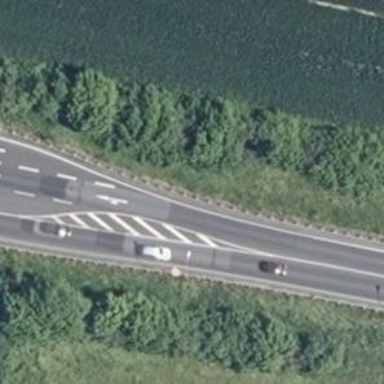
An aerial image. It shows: Asphalt primary motorway.